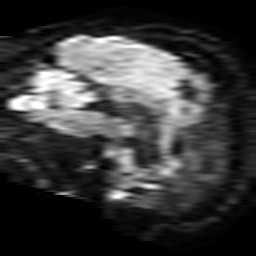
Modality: TRACE
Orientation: sagittal
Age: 73
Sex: male
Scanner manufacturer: philips
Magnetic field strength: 3 T
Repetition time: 4.27 s
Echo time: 0.06104 s